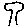
Label: tree